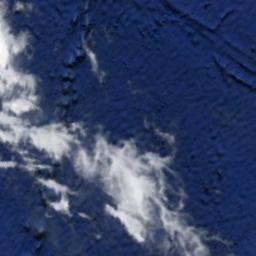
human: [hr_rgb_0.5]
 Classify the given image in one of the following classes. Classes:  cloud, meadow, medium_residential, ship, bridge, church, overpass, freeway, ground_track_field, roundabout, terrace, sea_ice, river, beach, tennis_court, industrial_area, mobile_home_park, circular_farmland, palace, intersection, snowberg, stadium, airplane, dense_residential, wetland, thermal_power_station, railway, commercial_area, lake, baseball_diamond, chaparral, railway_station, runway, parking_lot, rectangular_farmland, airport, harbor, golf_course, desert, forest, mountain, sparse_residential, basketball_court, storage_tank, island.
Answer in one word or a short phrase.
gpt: cloud